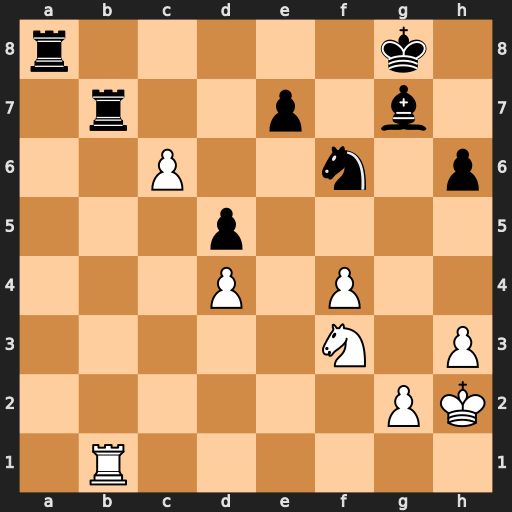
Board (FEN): r5k1/1r2p1b1/2P2n1p/3p4/3P1P2/5N1P/6PK/1R6
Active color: w
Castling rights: -
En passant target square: -
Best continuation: cxb7 Rb8 Ne5